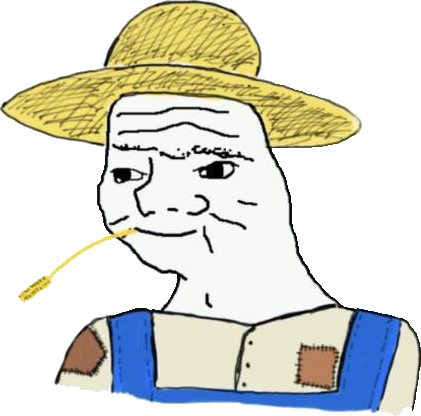
Label: 5_Boomer